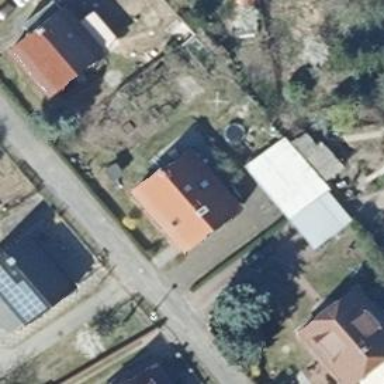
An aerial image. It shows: Simple house.